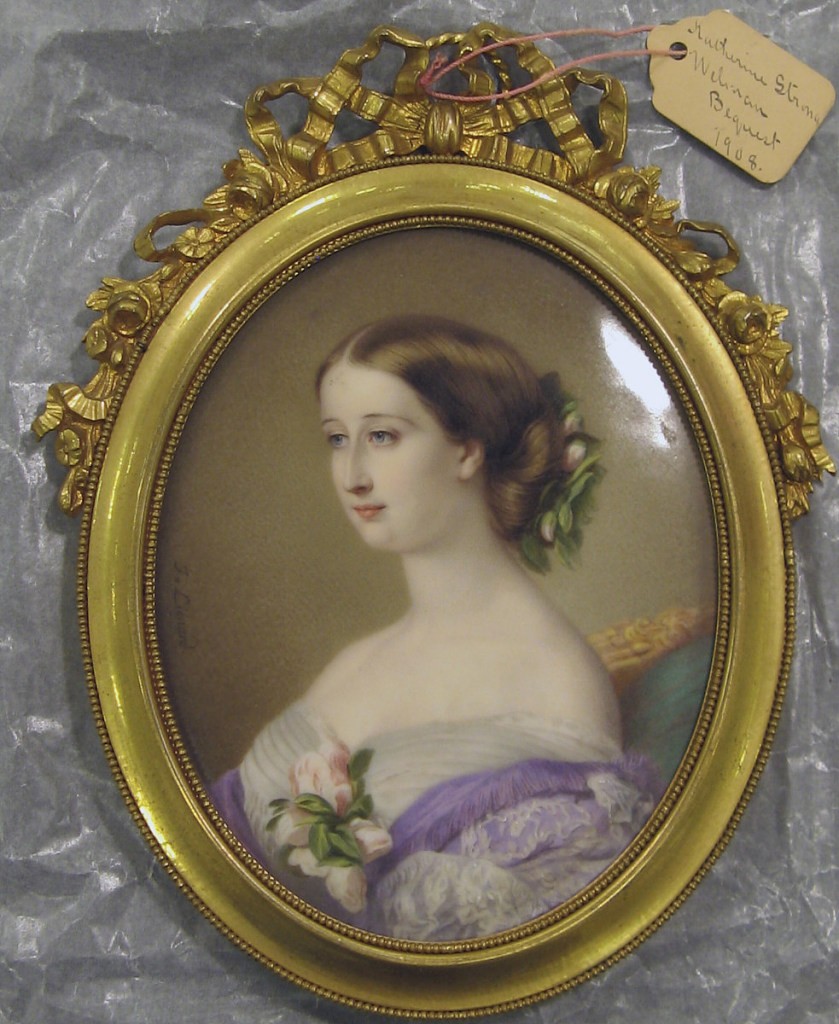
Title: Portrait of the Empress Eugenie
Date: ca. 1855
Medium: Enamel on porcelain in brass frame
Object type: Miniature
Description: Portrait of the Empress Eugenie, head and shoulders, turned towards the left.  Frame had cresting flowers and ribbons.